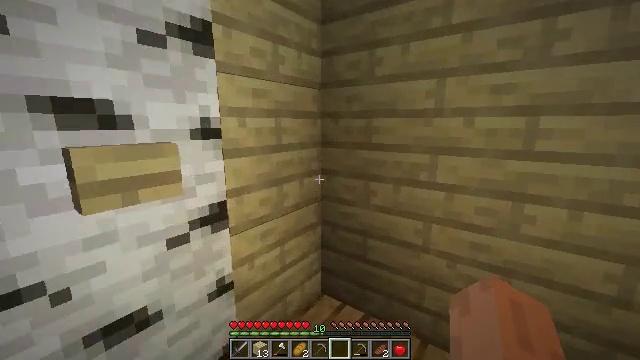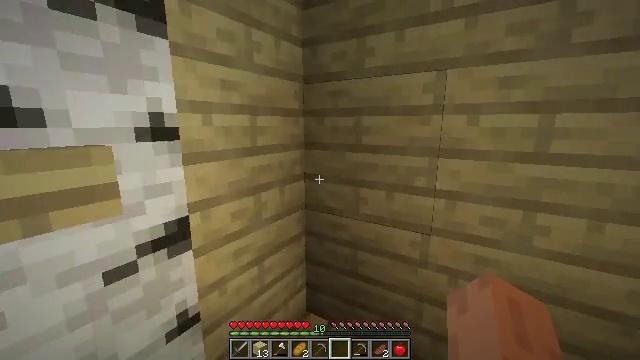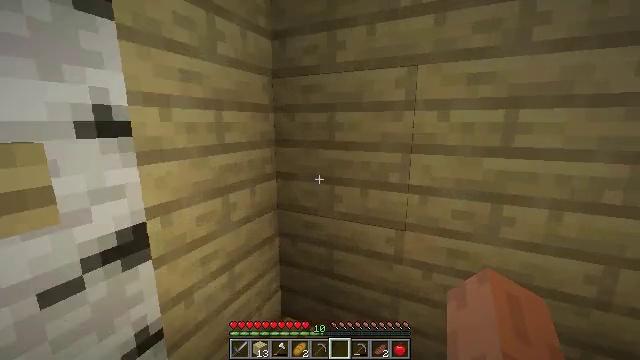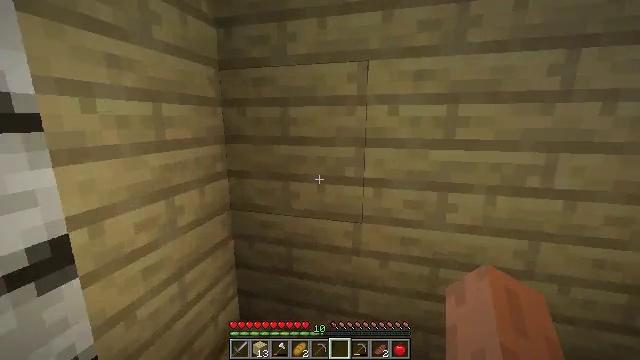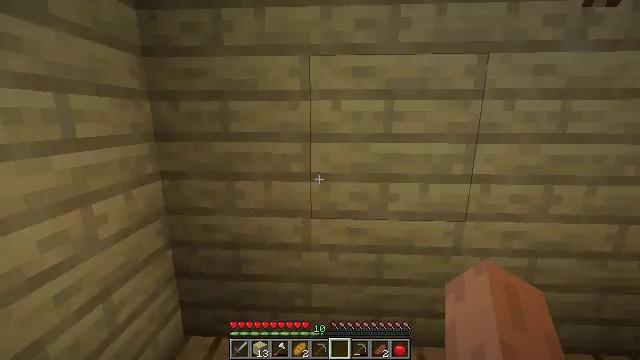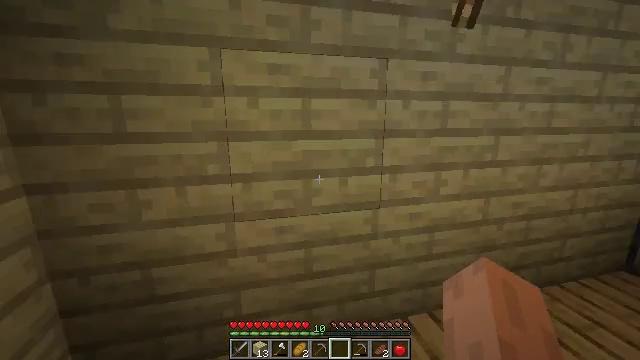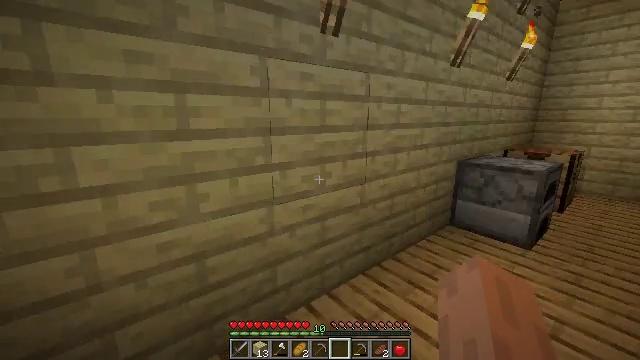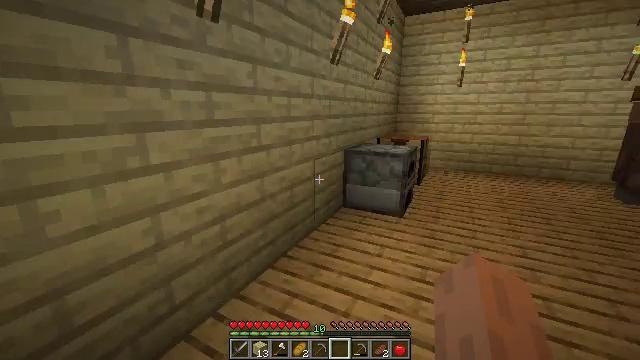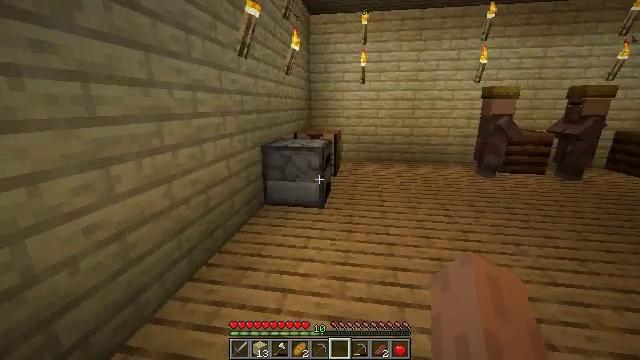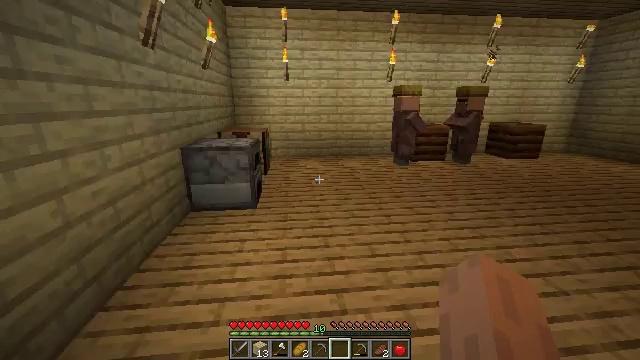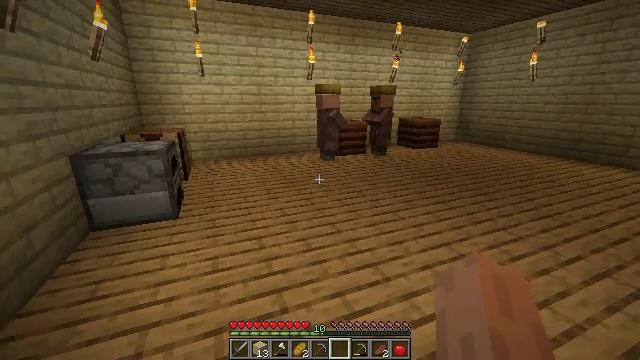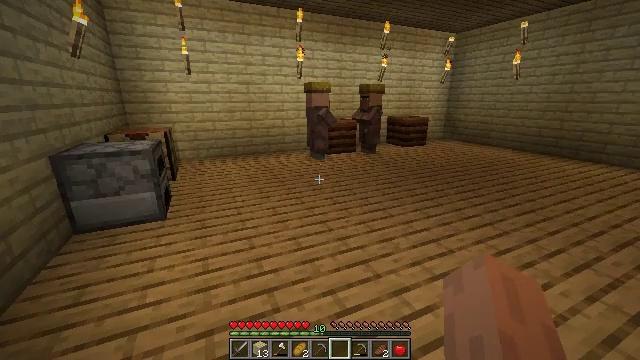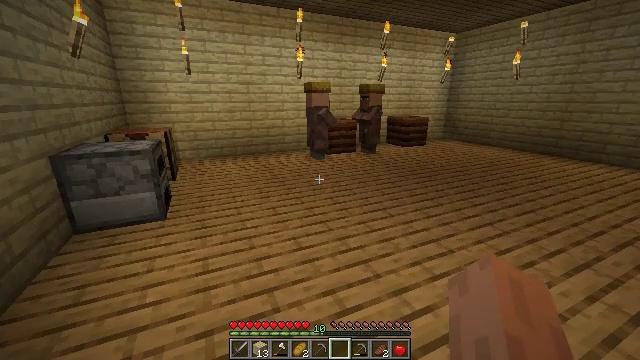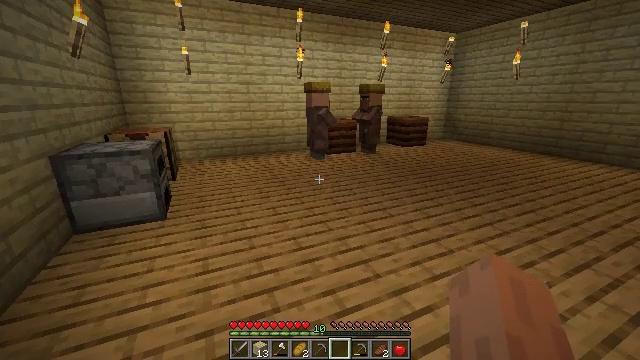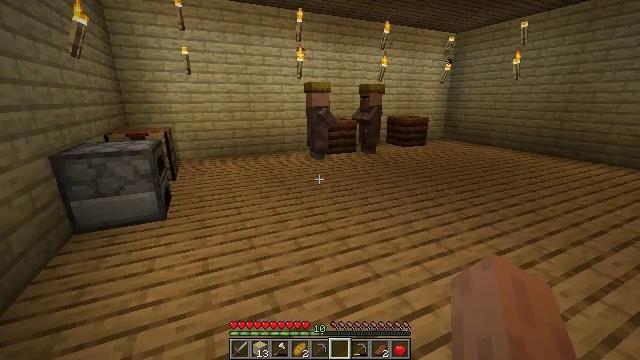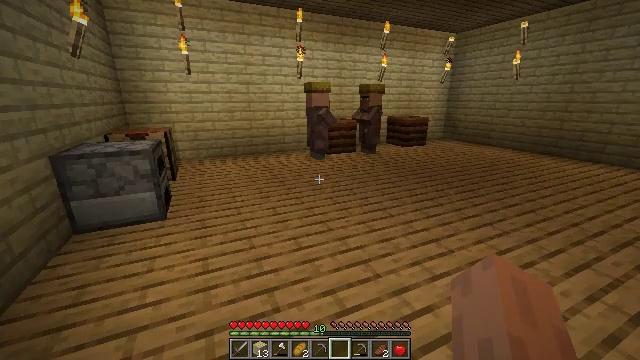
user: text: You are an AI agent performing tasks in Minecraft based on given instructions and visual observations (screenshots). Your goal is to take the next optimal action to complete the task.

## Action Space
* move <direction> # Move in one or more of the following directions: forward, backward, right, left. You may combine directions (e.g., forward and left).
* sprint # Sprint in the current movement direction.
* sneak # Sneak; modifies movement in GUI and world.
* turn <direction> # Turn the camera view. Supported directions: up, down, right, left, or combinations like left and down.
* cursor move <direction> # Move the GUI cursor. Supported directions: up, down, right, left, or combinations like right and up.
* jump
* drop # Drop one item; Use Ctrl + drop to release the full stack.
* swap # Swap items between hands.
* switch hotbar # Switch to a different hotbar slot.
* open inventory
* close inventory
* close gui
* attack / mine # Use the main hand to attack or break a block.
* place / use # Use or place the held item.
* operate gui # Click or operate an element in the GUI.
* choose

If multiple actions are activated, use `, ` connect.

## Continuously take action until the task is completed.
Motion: motion action
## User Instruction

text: Prepare to make shears using the crafting table.
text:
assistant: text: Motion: turn right
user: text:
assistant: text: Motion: turn right
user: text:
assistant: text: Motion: turn right
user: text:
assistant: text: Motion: turn right
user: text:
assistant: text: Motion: turn right
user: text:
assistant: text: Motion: turn right
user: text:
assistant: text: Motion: turn right and down
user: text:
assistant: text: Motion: turn right
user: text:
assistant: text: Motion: turn right
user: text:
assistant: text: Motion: turn right
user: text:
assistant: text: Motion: turn right
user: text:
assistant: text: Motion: no_op
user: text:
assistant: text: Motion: no_op
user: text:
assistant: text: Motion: no_op
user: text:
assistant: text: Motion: no_op
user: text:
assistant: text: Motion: no_op
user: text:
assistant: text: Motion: no_op
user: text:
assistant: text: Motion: no_op
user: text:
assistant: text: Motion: no_op
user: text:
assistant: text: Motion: no_op
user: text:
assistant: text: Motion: no_op
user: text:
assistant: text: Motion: no_op
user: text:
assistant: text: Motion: no_op
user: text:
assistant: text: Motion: no_op
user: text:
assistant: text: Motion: no_op
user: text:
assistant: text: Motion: no_op
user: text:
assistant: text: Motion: no_op
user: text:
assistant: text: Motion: no_op
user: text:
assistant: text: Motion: no_op
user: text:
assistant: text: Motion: no_op